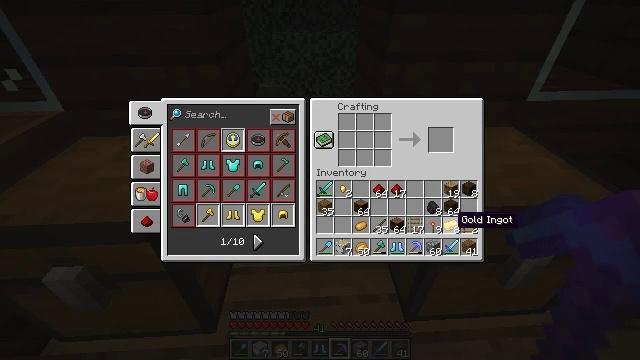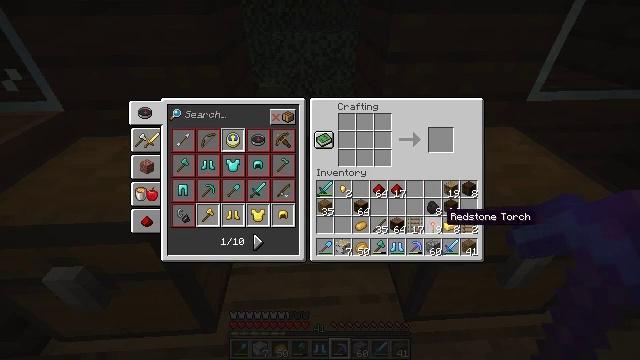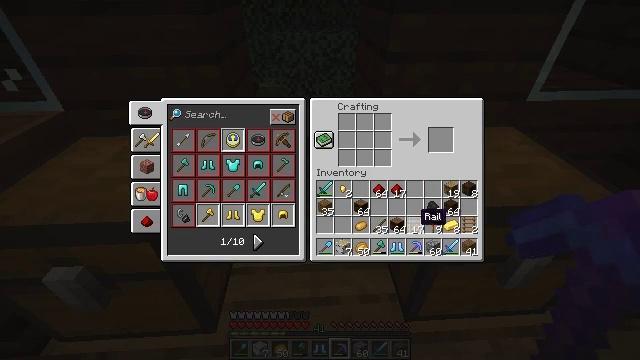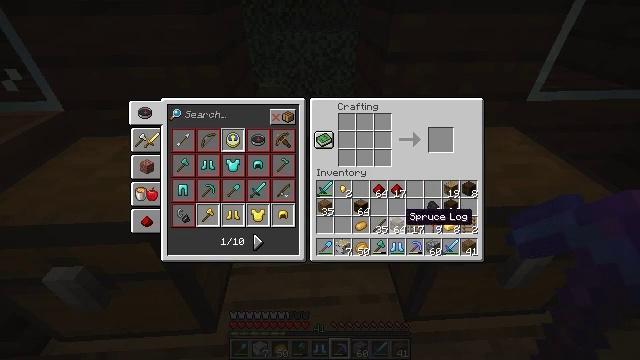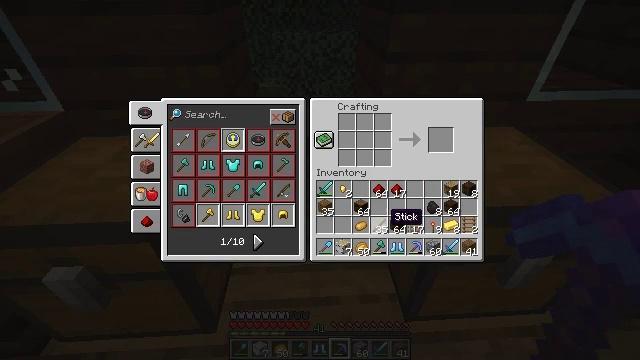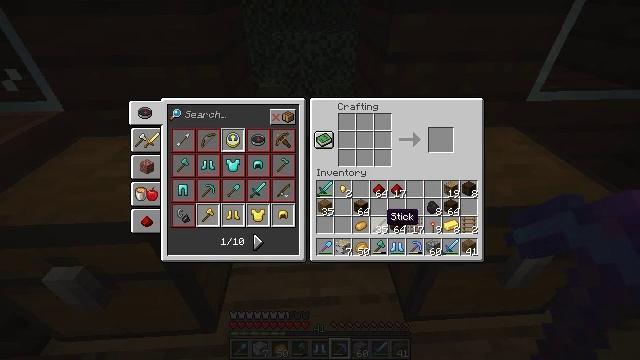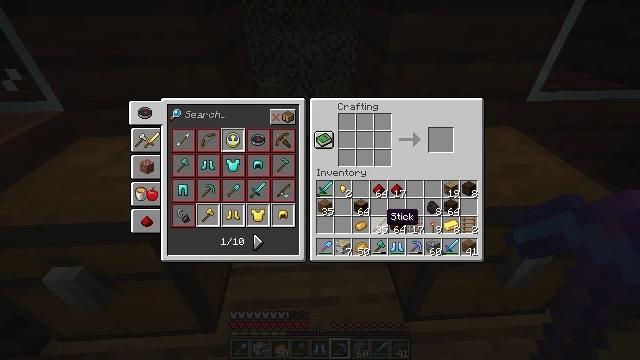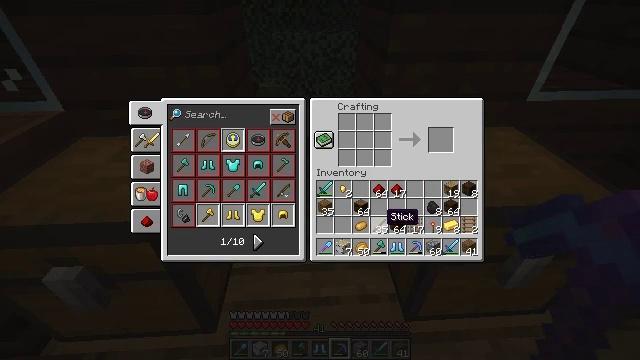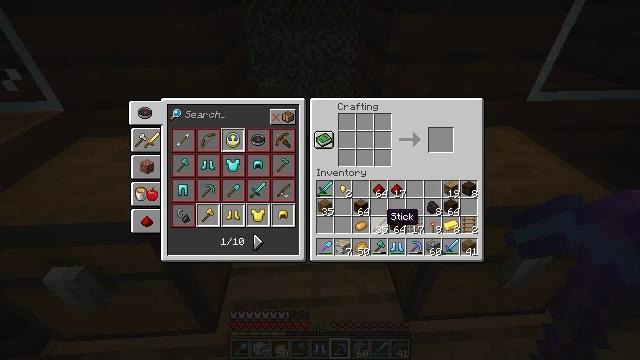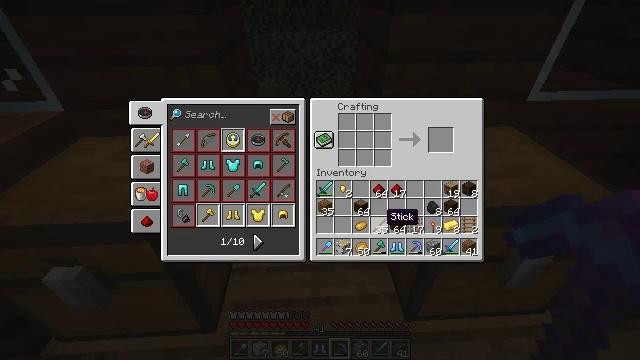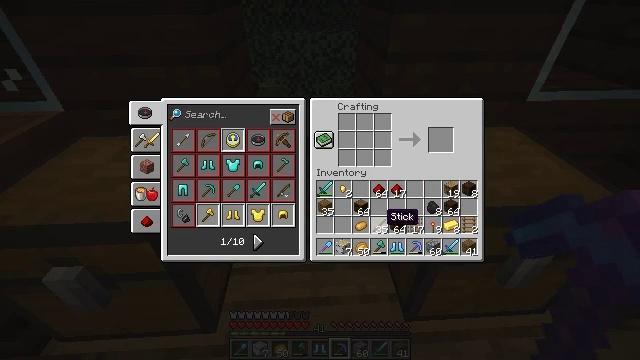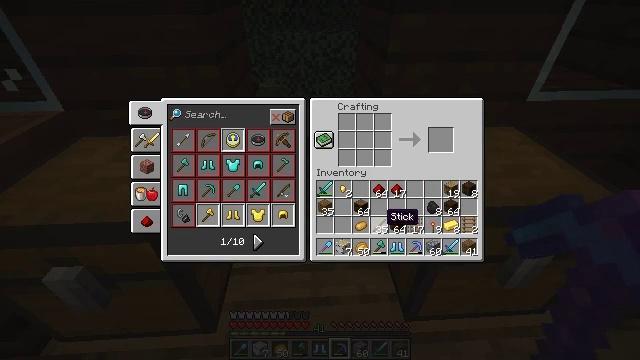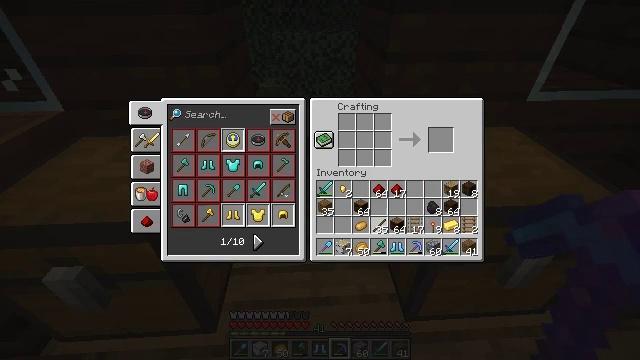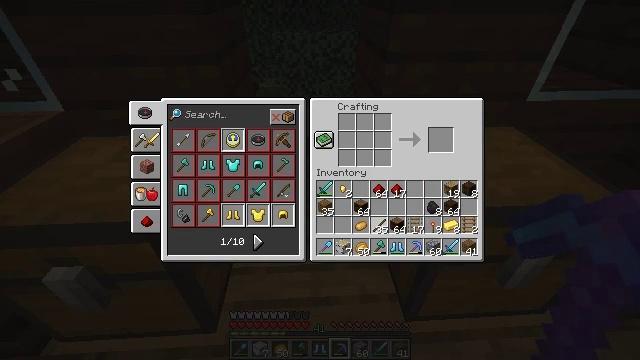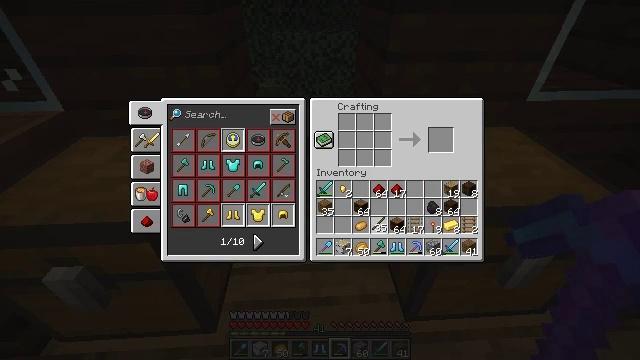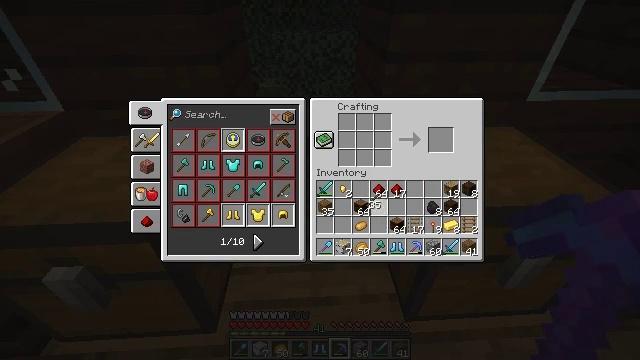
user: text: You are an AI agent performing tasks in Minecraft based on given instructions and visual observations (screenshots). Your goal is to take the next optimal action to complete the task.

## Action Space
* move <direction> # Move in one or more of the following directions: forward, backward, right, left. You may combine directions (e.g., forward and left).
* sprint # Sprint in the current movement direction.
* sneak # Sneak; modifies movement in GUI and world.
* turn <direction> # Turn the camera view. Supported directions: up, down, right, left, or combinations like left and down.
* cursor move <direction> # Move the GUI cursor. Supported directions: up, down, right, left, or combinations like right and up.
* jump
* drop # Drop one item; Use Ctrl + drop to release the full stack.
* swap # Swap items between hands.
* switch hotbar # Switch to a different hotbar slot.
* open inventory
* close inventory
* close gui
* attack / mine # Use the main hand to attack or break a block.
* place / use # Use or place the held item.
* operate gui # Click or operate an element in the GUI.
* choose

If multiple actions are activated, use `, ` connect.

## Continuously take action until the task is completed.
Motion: motion action
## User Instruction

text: Craft powered rail with the necessary materials.
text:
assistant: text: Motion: cursor move left
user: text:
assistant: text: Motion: cursor move left
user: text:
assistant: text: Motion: cursor move left
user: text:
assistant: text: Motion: cursor move left
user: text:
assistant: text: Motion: no_op
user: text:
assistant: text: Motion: no_op
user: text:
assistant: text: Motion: no_op
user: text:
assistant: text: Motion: no_op
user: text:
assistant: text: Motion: no_op
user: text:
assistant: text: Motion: no_op
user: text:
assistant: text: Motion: no_op
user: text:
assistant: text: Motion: operate gui
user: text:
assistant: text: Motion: operate gui
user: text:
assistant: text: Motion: operate gui
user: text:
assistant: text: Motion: cursor move up
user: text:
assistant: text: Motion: cursor move left and up
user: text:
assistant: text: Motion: cursor move up
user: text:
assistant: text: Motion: no_op
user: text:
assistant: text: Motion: no_op
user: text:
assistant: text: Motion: no_op
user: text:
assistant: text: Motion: no_op
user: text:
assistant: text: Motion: no_op
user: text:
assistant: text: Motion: no_op
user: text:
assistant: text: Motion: no_op
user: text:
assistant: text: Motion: no_op
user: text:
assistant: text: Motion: no_op
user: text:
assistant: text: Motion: no_op
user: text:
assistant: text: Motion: no_op
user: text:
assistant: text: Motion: no_op
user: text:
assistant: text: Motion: no_op